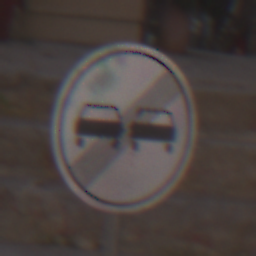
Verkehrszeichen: EndeUeberholverbot
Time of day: MorningAfternoon
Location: Outdoor (Urban)
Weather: Clear
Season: NotSpecified
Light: Natural